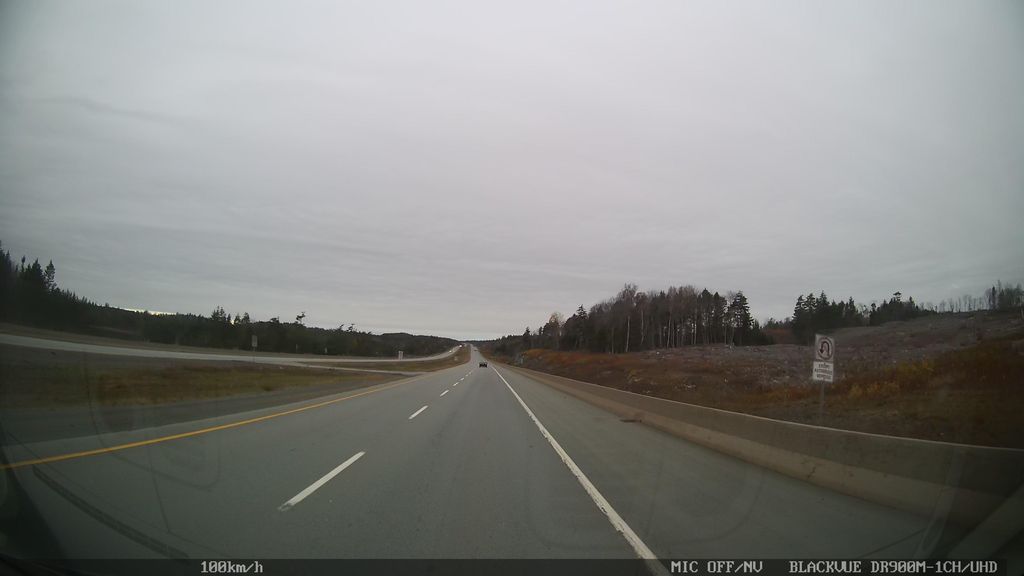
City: halifax